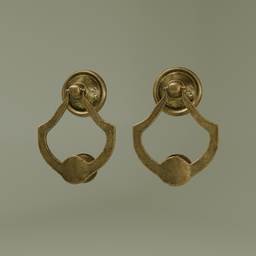
Label: mechanical